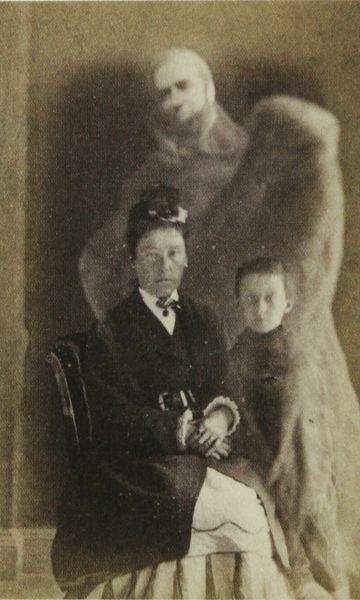
Titel: Geisterfotografie
Künstler: Édouard Isidore Buguet
Institution: Privatbesitz
Schlagwörter: mann, schatten, weiß, frau, hut, kleid, kreide, licht, schwarz, stuhl, blick, schleife, augen, portrait, porträt, mantel, kind, mutter, traurig, inszenierung, ernst, atelier, gestalt, unscharf, foto, porträts, erscheinung, sohn, geist, geister, paranormal